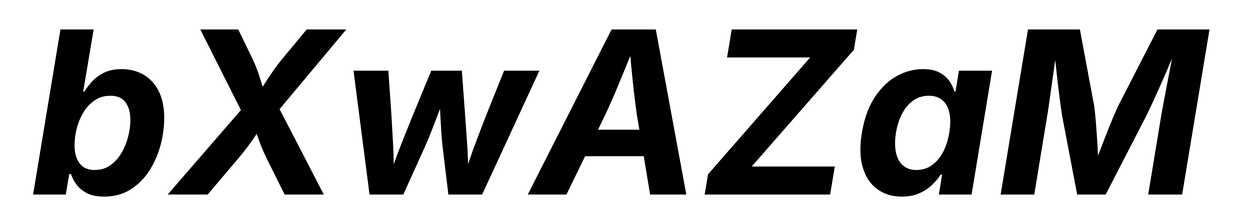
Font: Inter-Italic_Bold_Italic